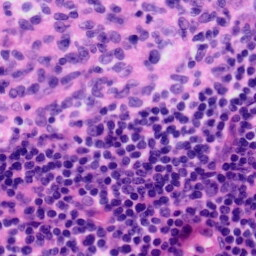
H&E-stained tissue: Tonsil